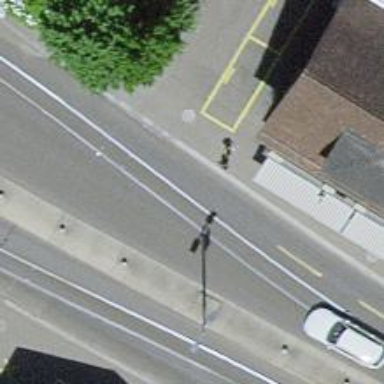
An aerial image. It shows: Tram level crossing on railway.